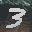
Label: 3